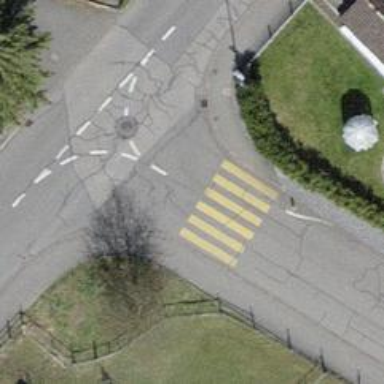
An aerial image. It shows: Uncontrolled zebra crossing with yellow markings on the road.